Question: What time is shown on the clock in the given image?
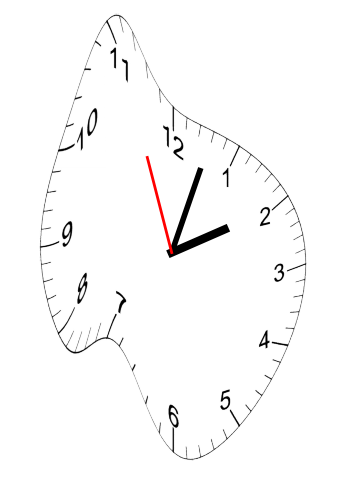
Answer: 02:02:56